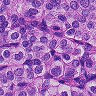
Metastatic tissue present: yes